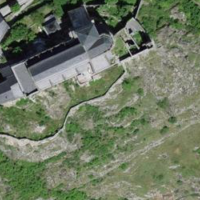
EUNIS habitat code: 50
Species observed at this site:
Asplenium ruta-muraria
Corvus corone
Streptopelia decaocto
Passer domesticus
Buteo buteo
Ptyonoprogne rupestris
Sylvia atricapilla
Turdus merula
Parus major
Phoenicurus ochruros
Hedera helix
Cornus sanguinea
Corvus corax